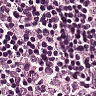
Metastatic tissue present: yes